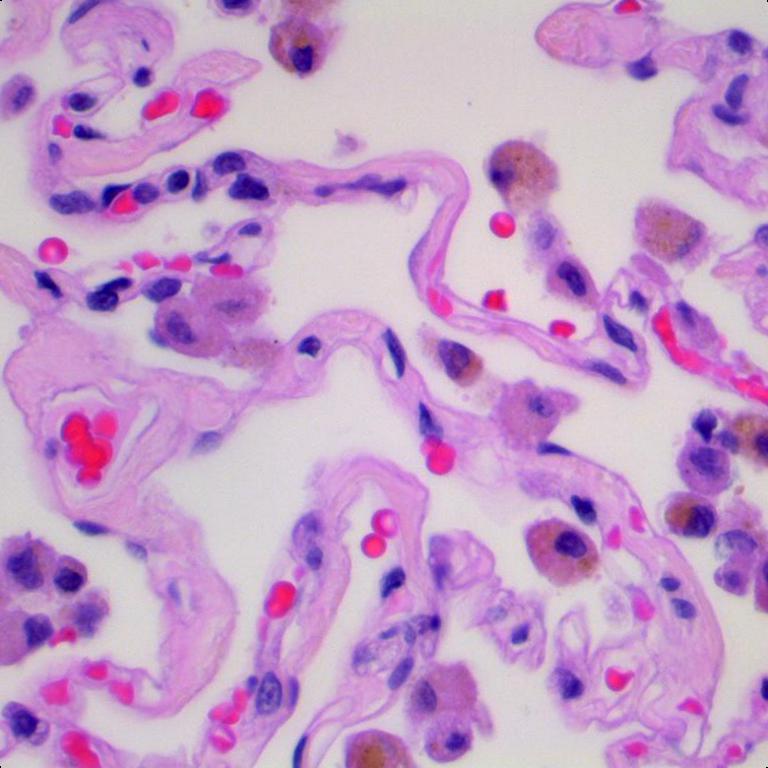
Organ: lung
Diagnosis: benign